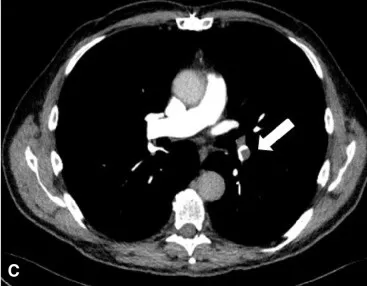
(C) Preoperative thoracic CT angiography showing pulmonary embolization (PE) on the inferior branch of the left pulmonary artery (arrow).
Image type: radiology (ct)